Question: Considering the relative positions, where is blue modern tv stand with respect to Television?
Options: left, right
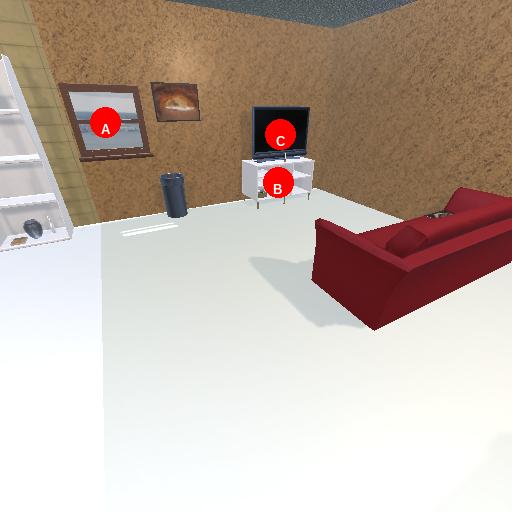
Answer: left